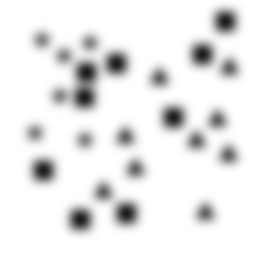
Squares: 9
Triangles: 9
Stars: 6
Total shapes: 24